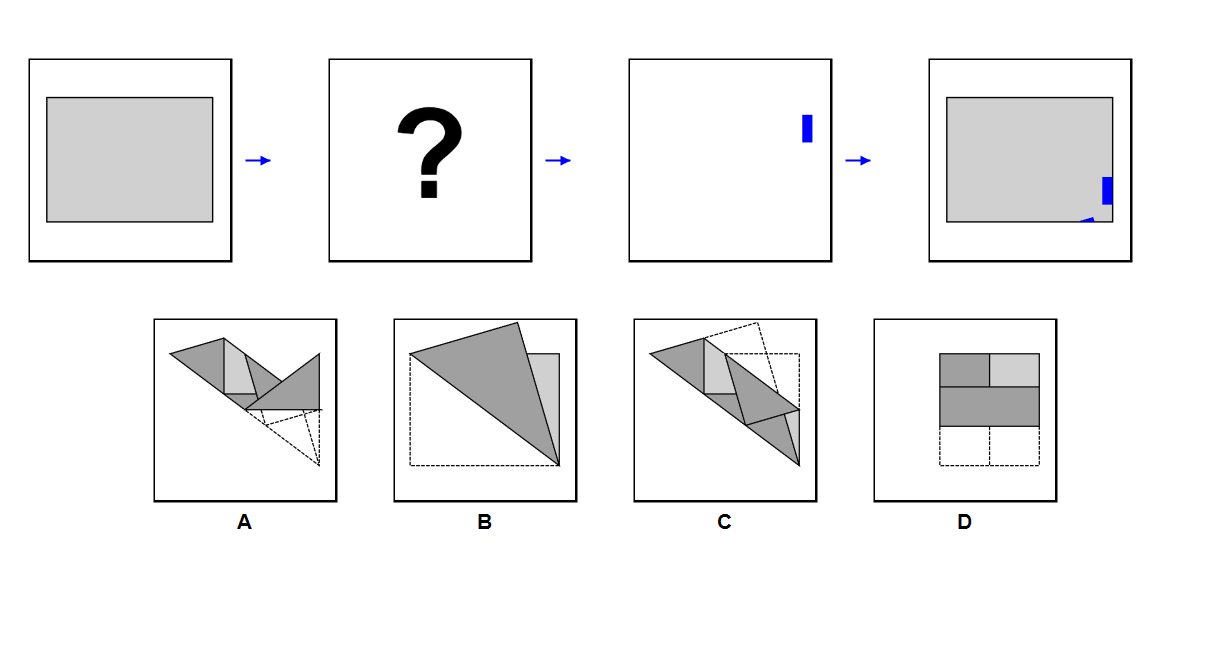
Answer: D